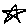
Label: star